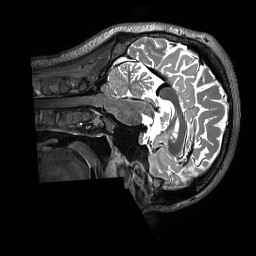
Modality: T2w
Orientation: sagittal
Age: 25
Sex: male
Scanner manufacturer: siemens
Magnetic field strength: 3 T
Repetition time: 3.2 s
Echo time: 0.563 s